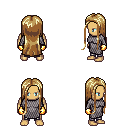
a pixel art fantasy rpg character, male body template, human, tanned skin, chain mail, metal pants, blonde extra-long hairstyle, gold gloves, four views (front, back, left, right), 2x2 character sprite sheet, small pixel art, hard edges, no anti-aliasing